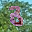
Label: 3